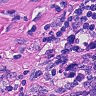
Metastatic tissue present: no